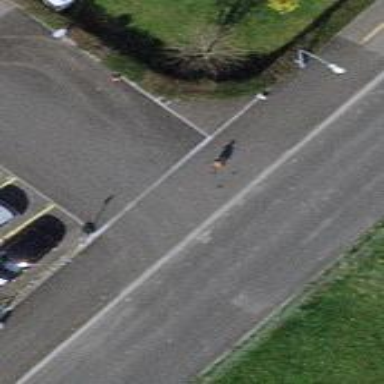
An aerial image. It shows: Residential road with asphalt surface and sidewalks.